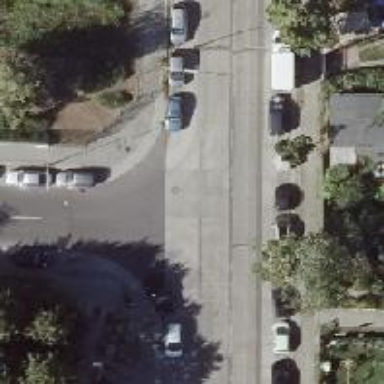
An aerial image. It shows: Unclassified asphalt road with sidewalks on both sides.